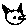
Label: cat